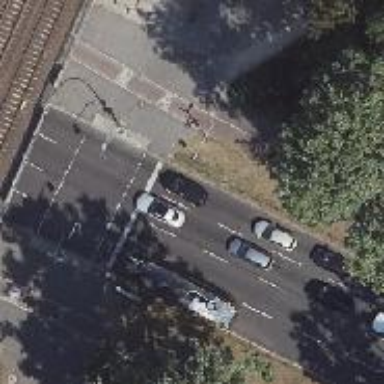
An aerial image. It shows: Road with traffic signals.